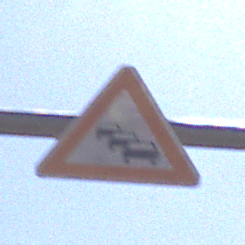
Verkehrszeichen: Stau
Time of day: Midday
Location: Outdoor (Nature)
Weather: Clear
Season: NotSpecified
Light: Natural